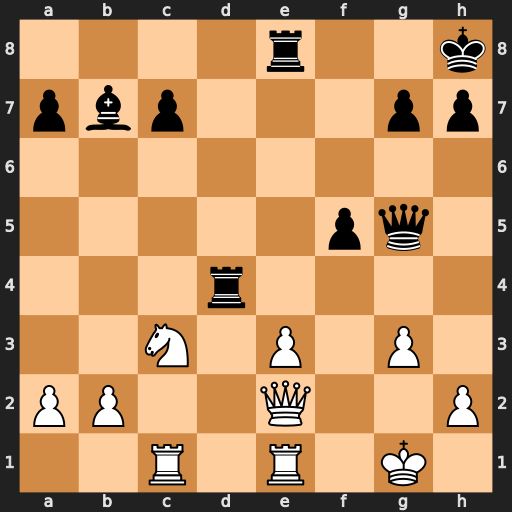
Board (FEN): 4r2k/pbp3pp/8/5pq1/3r4/2N1P1P1/PP2Q2P/2R1R1K1
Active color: w
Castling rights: -
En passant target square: -
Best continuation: Qb5 Rdd8 Qxb7